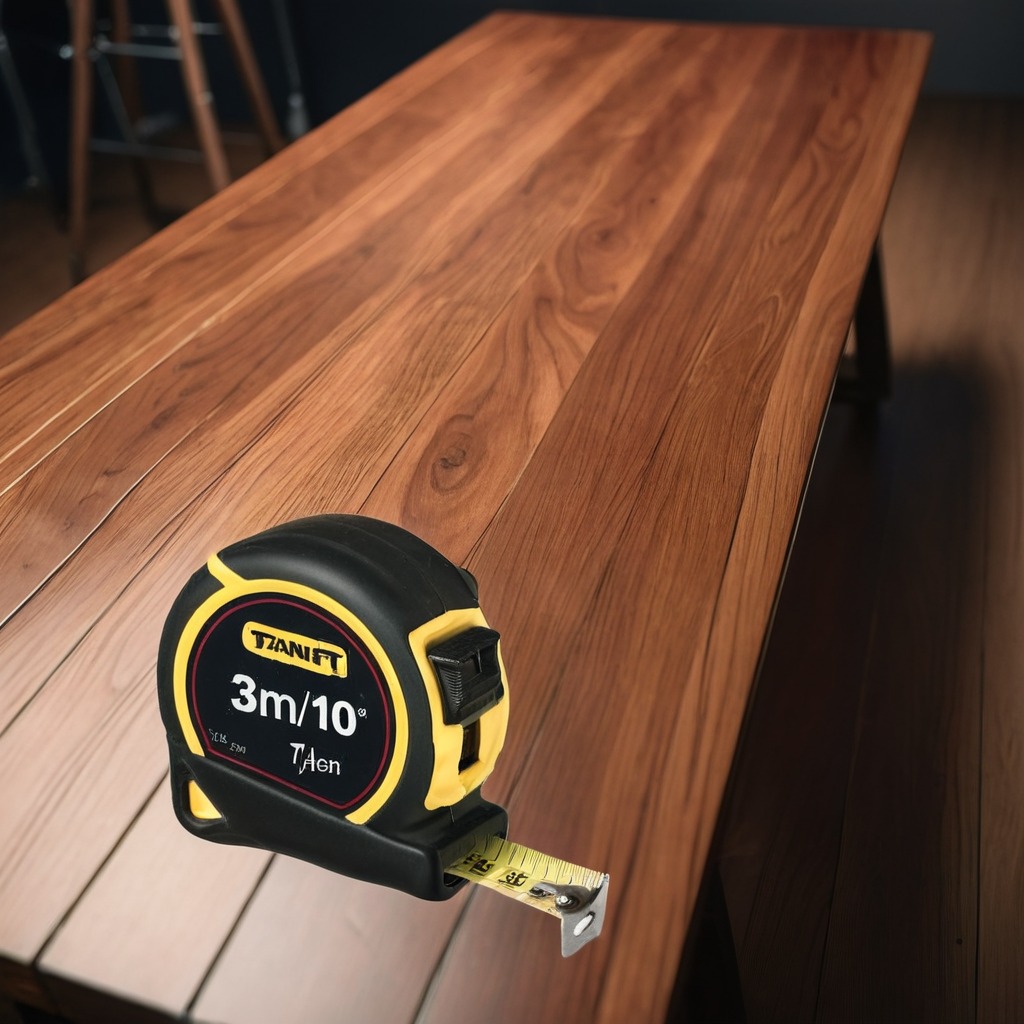
A measuring tape is lying on the wooden table in a carpentry studio with rich wood textures side lighting.